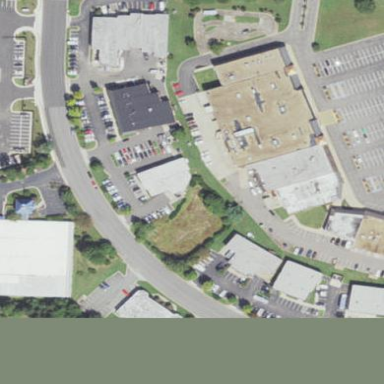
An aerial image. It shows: Commercial area.